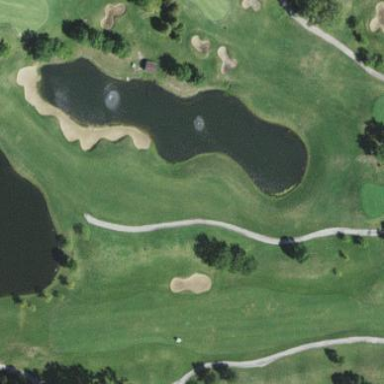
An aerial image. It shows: Well-maintained grassy area designated as golf fairway. It is part of golf sport facility.